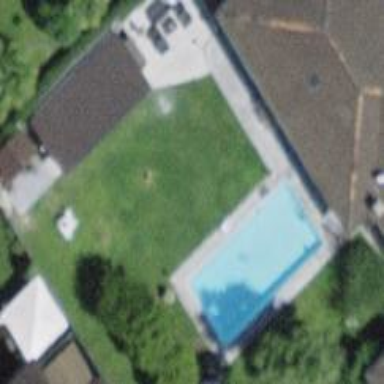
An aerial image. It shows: Swimming pool located in leisure land.